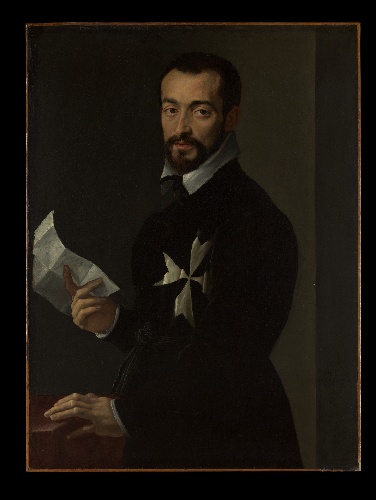
Title: Portrait of a Knight of Malta, Probably Fra Jacopo Salviati
Artist: Mirabello Cavalori
Artist bio: Italian, Salincorno 1535–1572 Florence
Date: 1566
Object type: Painting
Classification: Paintings
Medium: Oil on canvas
Dimensions: 35 x 26 1/4 in. (88.9 x 66.7 cm)
Department: European Paintings
Credit line: Gift of George Blumenthal, 1941
Accession year: 1941
Repository: Metropolitan Museum of Art, New York, NY
Tags: Men|Portraits|Knights